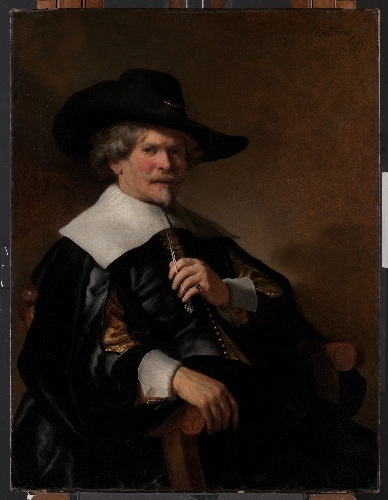
Title: Portrait of a Man Seated in an Armchair
Artist: Dutch (Amsterdam) Painter, about 1640–50
Date: ca. 1640–50
Object type: Painting
Classification: Paintings
Medium: Oil on canvas
Dimensions: 42 5/8 x 32 1/2 in. (108.3 x 82.6 cm)
Department: Robert Lehman Collection
Credit line: Robert Lehman Collection, 1975
Accession year: 1975
Repository: Metropolitan Museum of Art, New York, NY
Tags: Men|Portraits